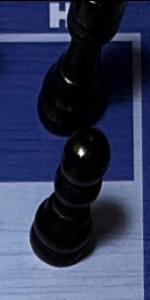
Label: Pawn_Black